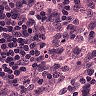
Metastatic tissue present: no